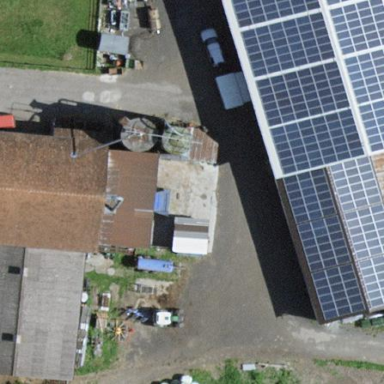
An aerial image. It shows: Farmyard area.